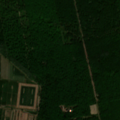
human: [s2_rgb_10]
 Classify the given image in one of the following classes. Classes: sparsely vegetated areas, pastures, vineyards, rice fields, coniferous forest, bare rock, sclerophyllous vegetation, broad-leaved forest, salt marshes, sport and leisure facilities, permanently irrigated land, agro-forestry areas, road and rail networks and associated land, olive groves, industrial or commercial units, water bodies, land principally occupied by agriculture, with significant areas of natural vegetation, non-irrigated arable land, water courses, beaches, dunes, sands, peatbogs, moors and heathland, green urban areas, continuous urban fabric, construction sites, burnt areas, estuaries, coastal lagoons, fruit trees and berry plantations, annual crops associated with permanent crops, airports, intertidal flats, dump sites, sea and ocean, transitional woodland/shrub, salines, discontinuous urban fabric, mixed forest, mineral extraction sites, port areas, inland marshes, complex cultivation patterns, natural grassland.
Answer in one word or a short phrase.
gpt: fruit trees and berry plantations, complex cultivation patterns, broad-leaved forest